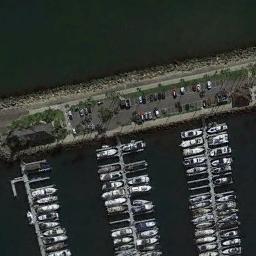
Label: harbor